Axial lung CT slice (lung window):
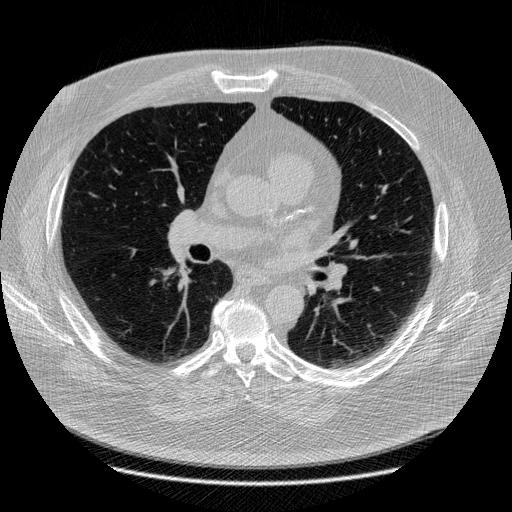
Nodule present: no